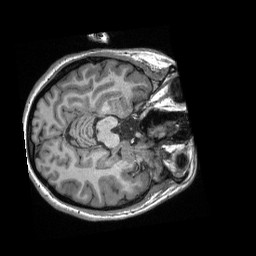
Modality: T1w
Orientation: axial
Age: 21
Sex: female
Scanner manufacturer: siemens
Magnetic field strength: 3 T
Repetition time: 2.3 s
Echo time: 0.00308 s